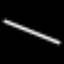
Label: leaf